Field crop: maize
Growth stage: 2
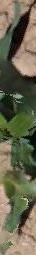
Species: maize